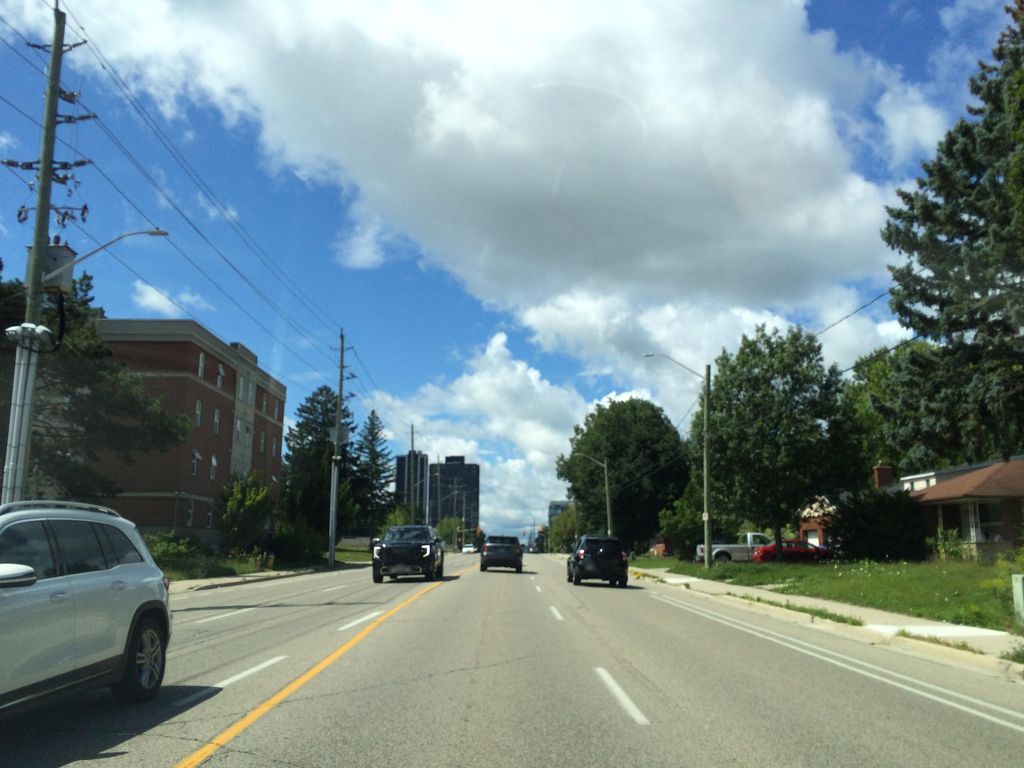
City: kitchener-waterloo